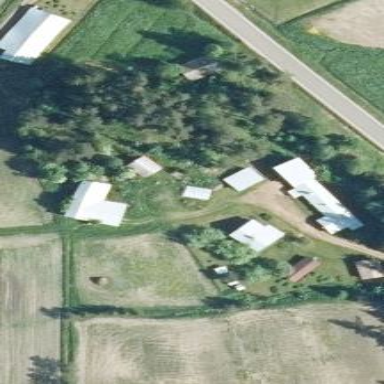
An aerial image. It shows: Farmyard area.